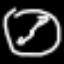
Label: clock